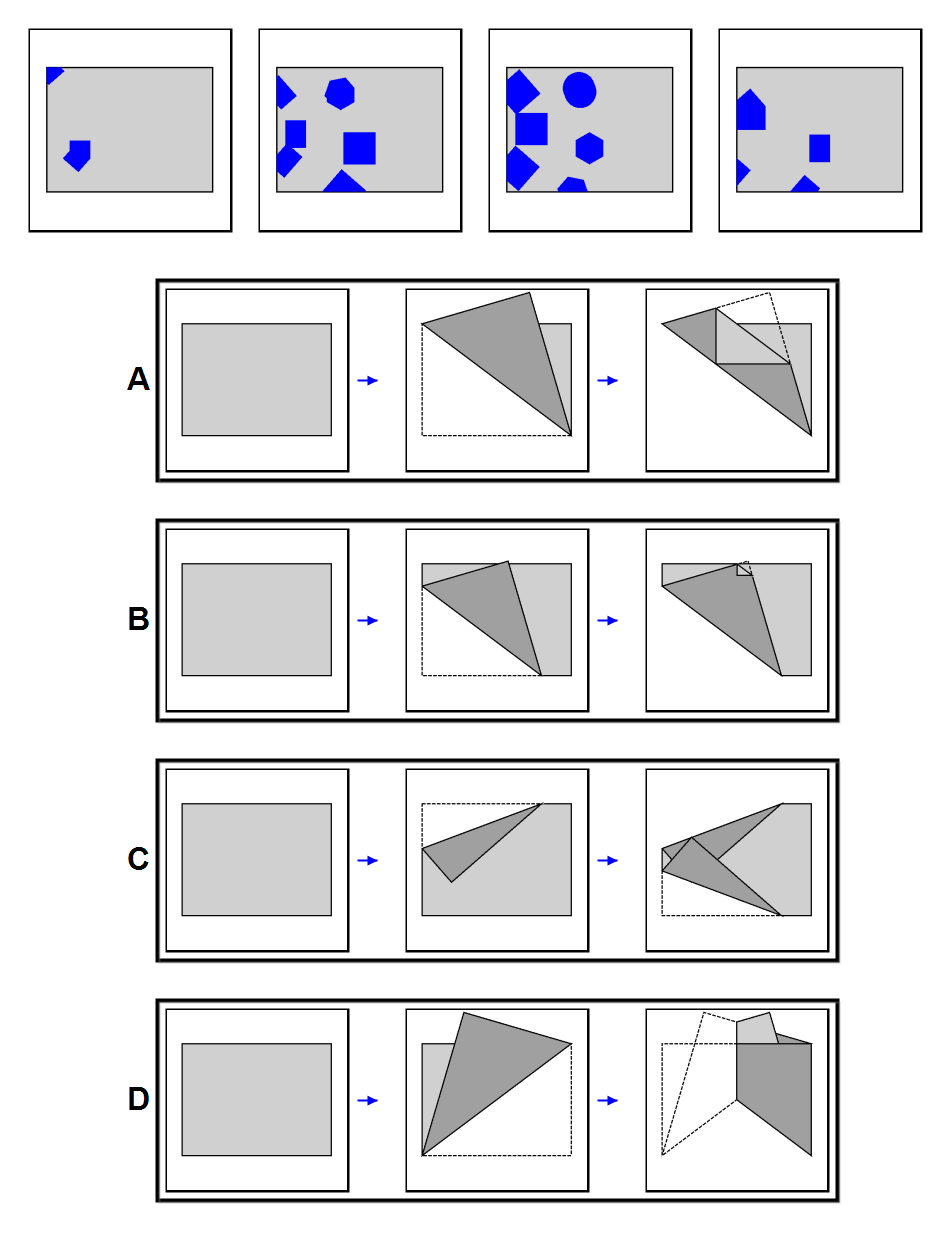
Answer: C